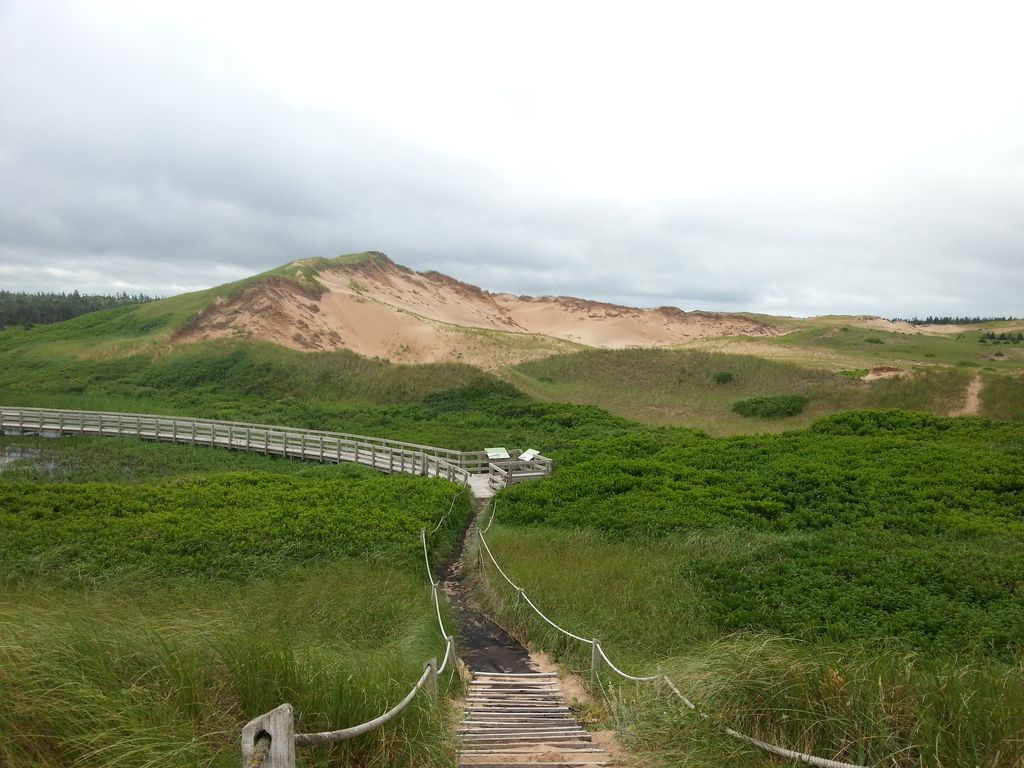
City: charlottetown